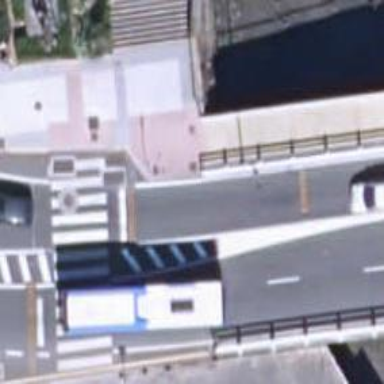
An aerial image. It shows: Viaduct sidewalk.